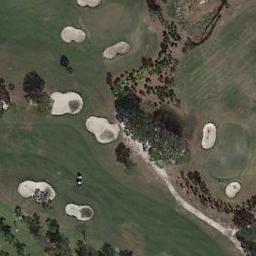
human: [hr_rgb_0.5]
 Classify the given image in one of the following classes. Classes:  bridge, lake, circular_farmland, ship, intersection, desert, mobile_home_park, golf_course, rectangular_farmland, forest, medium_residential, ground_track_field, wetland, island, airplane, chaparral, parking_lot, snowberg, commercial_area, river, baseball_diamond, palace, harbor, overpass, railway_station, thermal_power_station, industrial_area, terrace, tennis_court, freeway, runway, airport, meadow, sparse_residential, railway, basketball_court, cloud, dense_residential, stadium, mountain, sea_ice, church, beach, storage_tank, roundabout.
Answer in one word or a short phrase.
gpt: golf_course